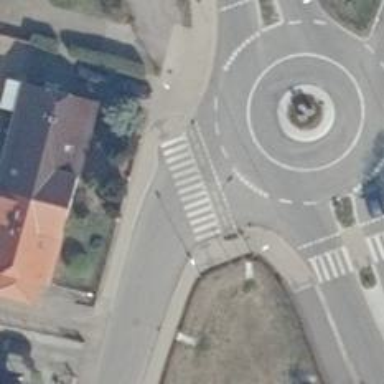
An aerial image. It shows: Uncontrolled zebra crossing on the road.